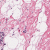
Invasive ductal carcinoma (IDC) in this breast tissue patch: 0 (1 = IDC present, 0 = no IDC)